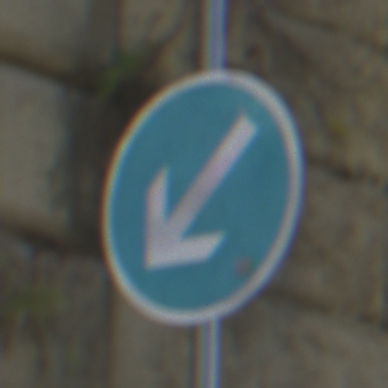
Verkehrszeichen: VorgeschriebeneVorbeifahrtLinks
Umgebung: Outdoor, Urban
Tageszeit: Midday
Wetter: Clear
Licht: Natural
Jahreszeit: NotSpecified
Kontrast: LowContrast